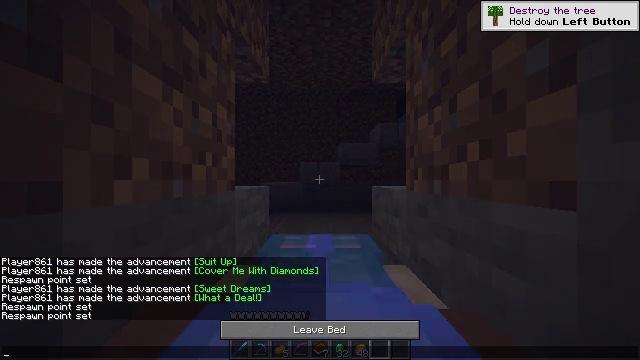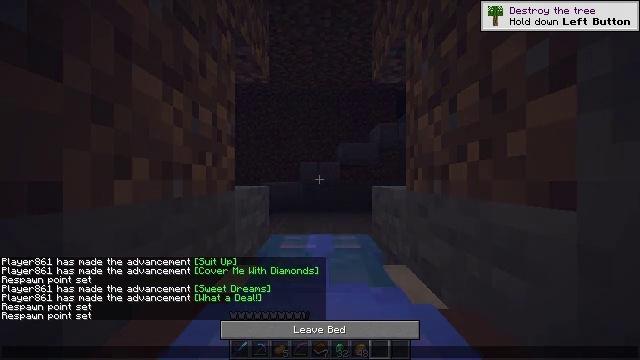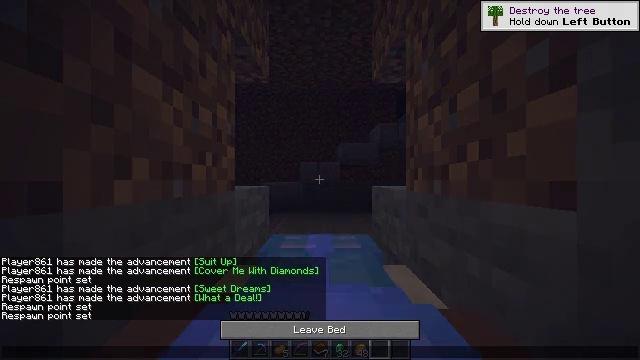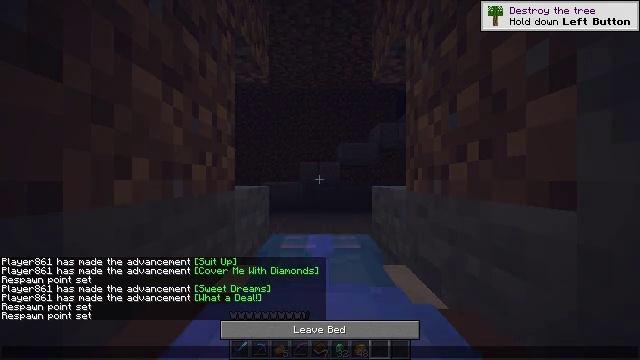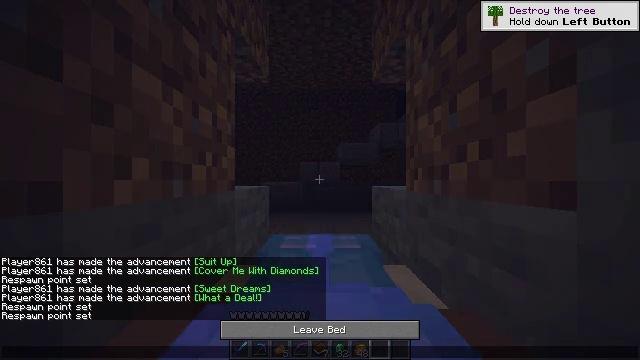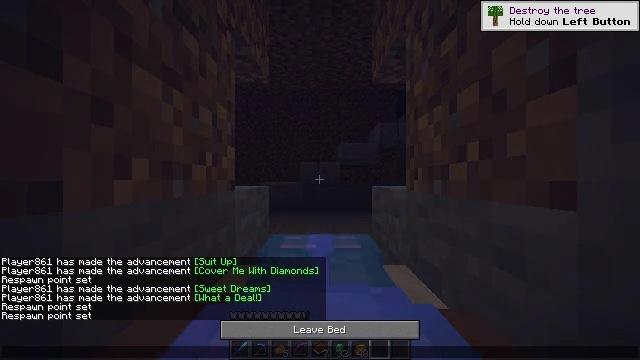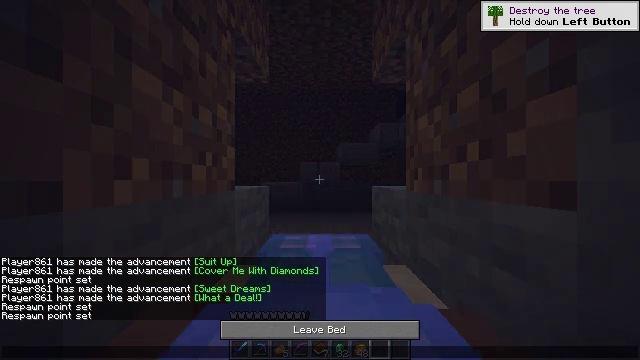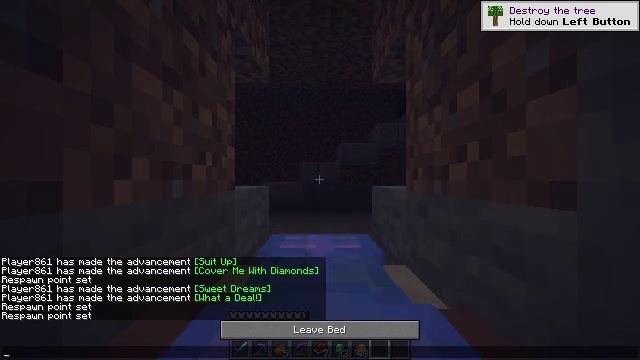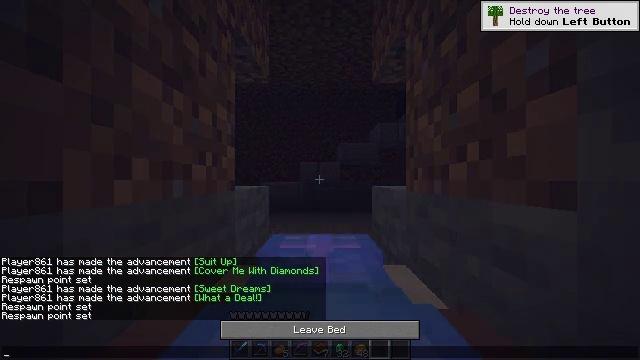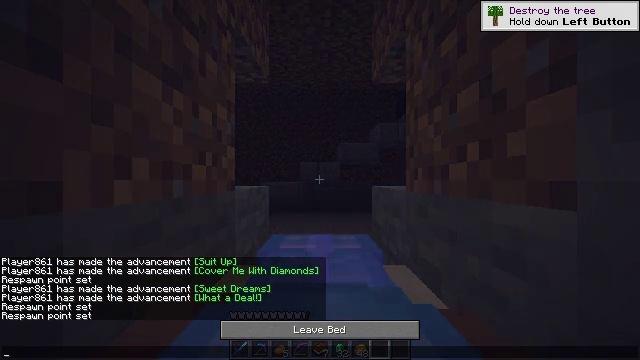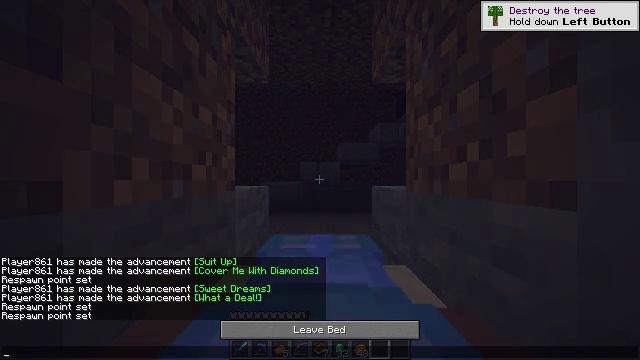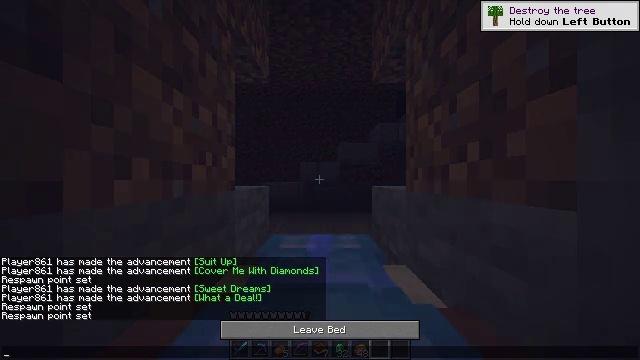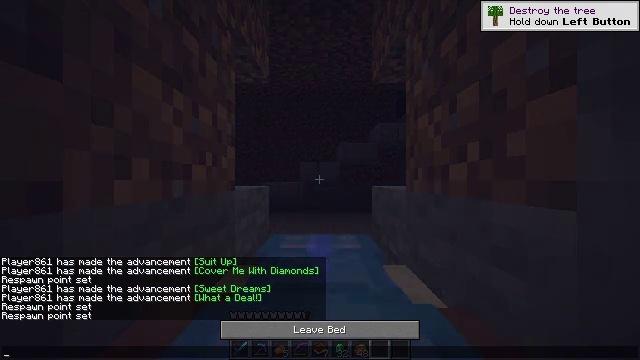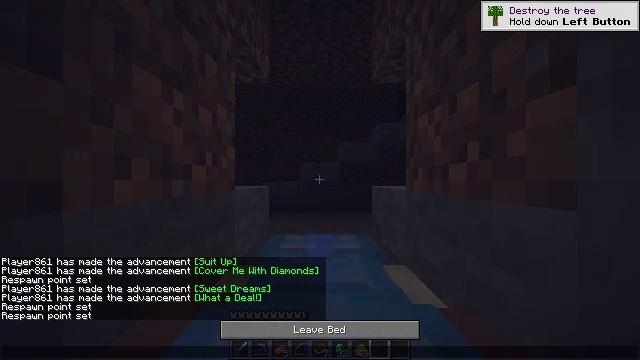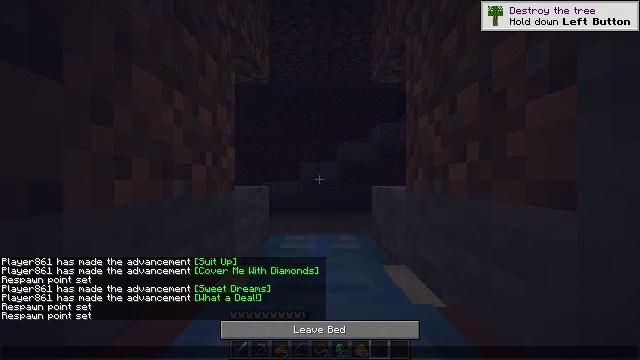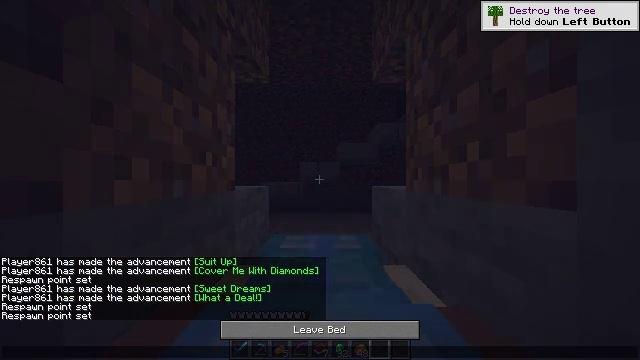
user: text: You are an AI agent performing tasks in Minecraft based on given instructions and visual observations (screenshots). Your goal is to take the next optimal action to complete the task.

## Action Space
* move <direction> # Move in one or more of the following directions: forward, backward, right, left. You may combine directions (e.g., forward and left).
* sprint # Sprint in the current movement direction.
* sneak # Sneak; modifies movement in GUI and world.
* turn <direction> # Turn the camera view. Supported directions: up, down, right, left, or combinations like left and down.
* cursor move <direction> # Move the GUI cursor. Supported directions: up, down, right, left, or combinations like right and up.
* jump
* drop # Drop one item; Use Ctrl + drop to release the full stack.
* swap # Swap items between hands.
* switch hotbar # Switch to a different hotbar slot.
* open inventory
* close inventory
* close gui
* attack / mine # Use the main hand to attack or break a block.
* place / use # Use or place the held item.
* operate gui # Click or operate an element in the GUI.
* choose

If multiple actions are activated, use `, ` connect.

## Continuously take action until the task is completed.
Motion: motion action
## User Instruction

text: Combine a book with experience levels to craft an enchanted book.
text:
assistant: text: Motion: no_op
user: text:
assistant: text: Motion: no_op
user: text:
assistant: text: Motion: no_op
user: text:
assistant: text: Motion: no_op
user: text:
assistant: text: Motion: no_op
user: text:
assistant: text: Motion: no_op
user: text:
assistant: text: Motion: no_op
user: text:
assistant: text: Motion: no_op
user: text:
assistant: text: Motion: no_op
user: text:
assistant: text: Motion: no_op
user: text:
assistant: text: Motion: no_op
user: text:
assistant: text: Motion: no_op
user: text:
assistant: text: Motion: no_op
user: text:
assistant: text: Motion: no_op
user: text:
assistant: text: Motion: no_op
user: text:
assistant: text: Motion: no_op
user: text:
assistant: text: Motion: no_op
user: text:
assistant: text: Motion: no_op
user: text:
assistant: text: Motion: no_op
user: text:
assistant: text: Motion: no_op
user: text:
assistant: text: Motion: no_op
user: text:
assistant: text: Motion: no_op
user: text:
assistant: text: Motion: no_op
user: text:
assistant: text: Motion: no_op
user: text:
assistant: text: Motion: no_op
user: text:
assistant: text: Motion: no_op
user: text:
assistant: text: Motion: no_op
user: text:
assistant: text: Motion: no_op
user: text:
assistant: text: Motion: no_op
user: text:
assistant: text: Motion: no_op